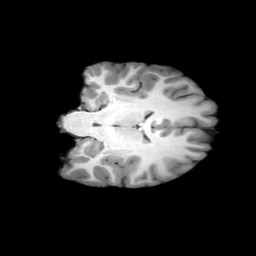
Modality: T1w
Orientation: coronal